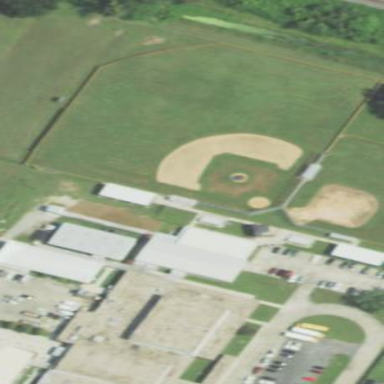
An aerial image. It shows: Baseball pitch for leisure land.